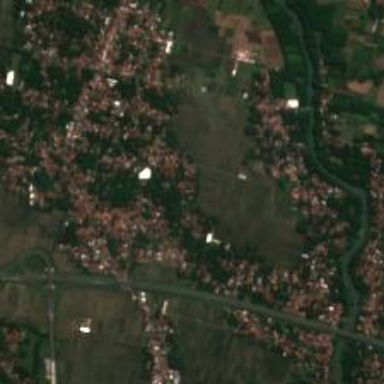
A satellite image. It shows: Village.